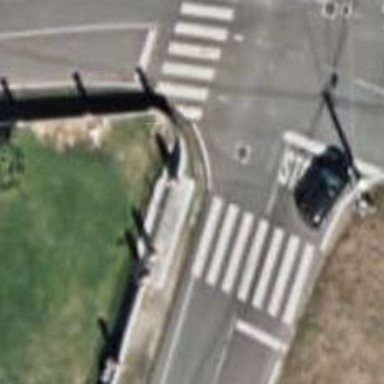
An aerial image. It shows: Uncontrolled crossing on the road.